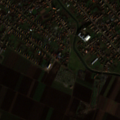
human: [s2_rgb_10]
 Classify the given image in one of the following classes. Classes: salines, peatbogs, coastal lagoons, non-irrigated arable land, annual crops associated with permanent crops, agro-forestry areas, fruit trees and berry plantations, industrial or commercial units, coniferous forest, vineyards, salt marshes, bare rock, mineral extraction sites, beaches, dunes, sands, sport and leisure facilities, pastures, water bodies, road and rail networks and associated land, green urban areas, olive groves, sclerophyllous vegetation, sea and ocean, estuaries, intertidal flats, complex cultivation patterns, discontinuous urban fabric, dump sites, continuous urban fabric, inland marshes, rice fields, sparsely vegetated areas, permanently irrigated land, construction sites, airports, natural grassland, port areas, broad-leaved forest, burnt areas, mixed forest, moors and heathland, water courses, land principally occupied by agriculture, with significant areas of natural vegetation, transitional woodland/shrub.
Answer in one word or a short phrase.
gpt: discontinuous urban fabric, non-irrigated arable land, complex cultivation patterns